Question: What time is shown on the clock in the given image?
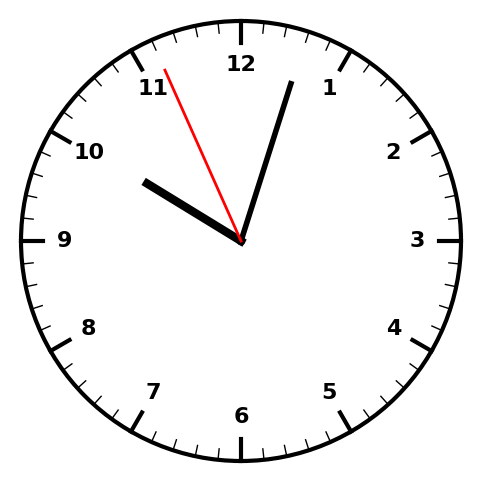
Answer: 10:02:56